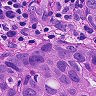
Metastatic tissue present: yes